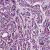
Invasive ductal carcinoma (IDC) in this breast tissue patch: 1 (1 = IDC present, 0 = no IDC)